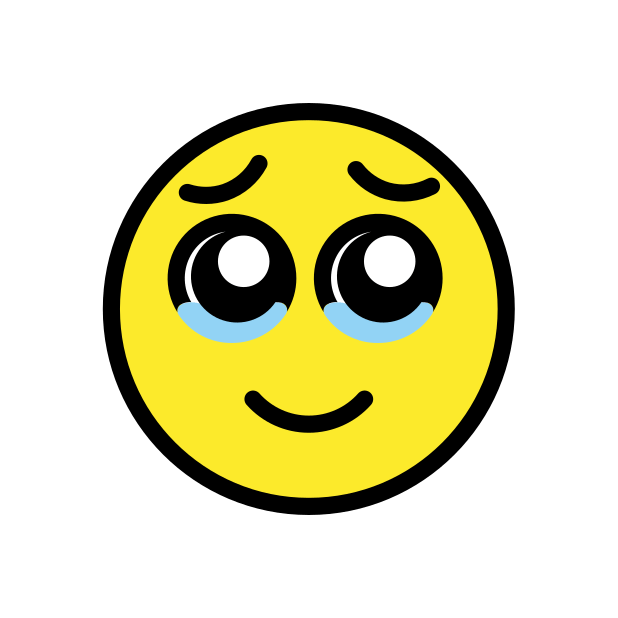
Emoji: 🥹
Name: face holding back tears
Unicode: 0x1f979